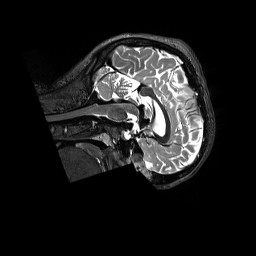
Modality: T2w
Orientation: sagittal
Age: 22
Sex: female
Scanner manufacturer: siemens
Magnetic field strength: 3 T
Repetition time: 3.2 s
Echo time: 0.728 s